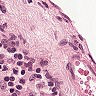
Metastatic tissue present: no